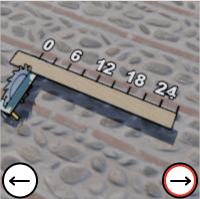
Task: length
Answer: 27
First scale value: 6.0